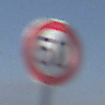
Verkehrszeichen: Geschwindigkeit50
Umgebung: Outdoor, Nature
Tageszeit: Midday
Wetter: PartlyCloudy
Licht: Natural
Jahreszeit: NotSpecified
Kontrast: HighContrast